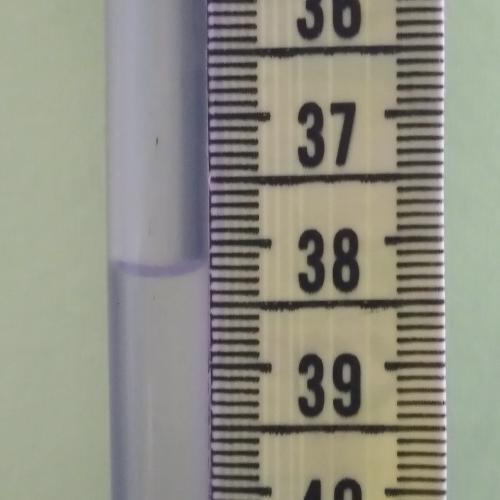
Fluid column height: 38.2 cm